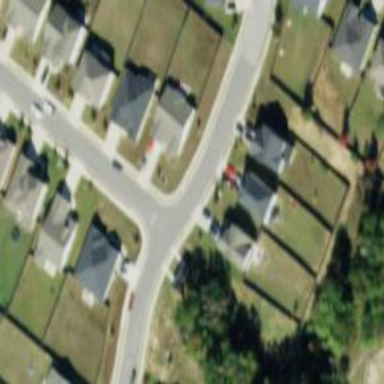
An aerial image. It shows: Residential road.